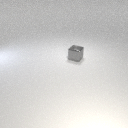
small gray metal cube